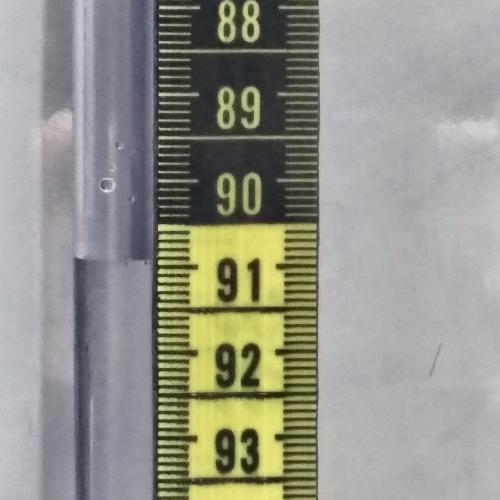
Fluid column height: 90.9 cm